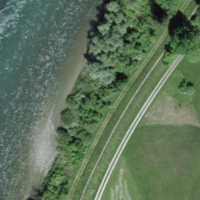
EUNIS habitat code: 15
Species observed at this site:
Certhia brachydactyla
Corvus corone
Actitis hypoleucos
Alcedo atthis
Sylvia borin
Dendrocopos major
Aegithalos caudatus
Buteo buteo
Sylvia atricapilla
Muscicapa striata
Phylloscopus collybita
Poecile palustris
Larus michahellis
Ardea alba
Erithacus rubecula
Pica pica
Phoenicurus ochruros
Sitta europaea
Garrulus glandarius
Saxicola rubicola
Falco tinnunculus
Periparus ater
Tringa ochropus
Motacilla cinerea
Cyanistes caeruleus
Anas platyrhynchos
Sturnus vulgaris
Troglodytes troglodytes
Pyrrhula pyrrhula
Fringilla coelebs
Passer montanus
Turdus merula
Columba palumbus
Carduelis carduelis
Phalacrocorax carbo
Parus major
Hirundo rustica
Milvus migrans
Mergus merganser
Turdus pilaris
Milvus milvus
Oriolus oriolus
Ciconia ciconia
Coccothraustes coccothraustes
Phylloscopus trochilus
Motacilla alba
Delichon urbicum